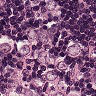
Metastatic tissue present: yes